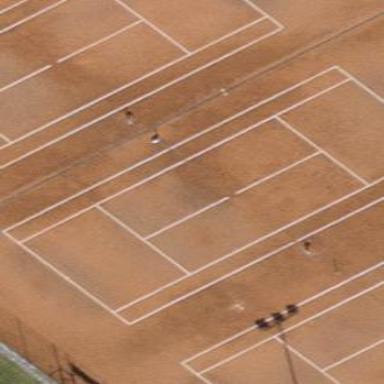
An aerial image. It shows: Tennis court on pitch.